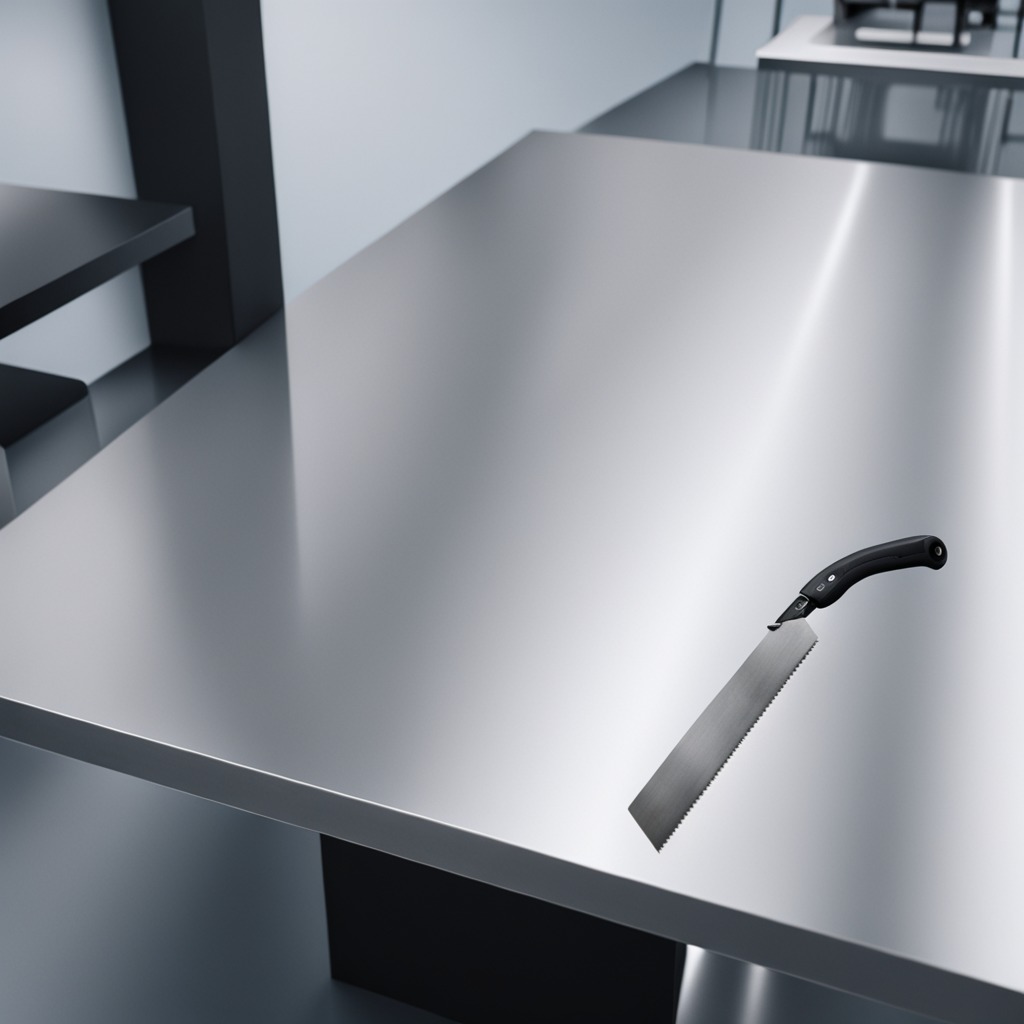
A metal saw is lying on a stainless steel table.